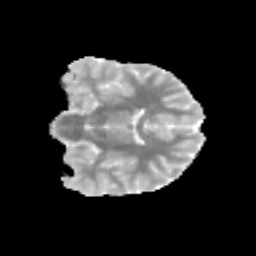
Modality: MD
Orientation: coronal
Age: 12
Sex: male
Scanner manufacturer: siemens
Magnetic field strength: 3 T
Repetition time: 3.8 s
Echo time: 0.07 s